Question: I am running transaction FD02, and when I put a specific client number it triggers a dump ('DYNPRO_NOT_FOUND', see image).
I tried to search for notes using the terms given below but I could not get any relevant info.
'''
"DYNPRO_NOT_FOUND" " "
"SAPLSZA1" or " "
"SYSTEM-EXIT"
'''
What needs to be done to avoid the dump? The other clients works fine, only one does not.

Thanks.
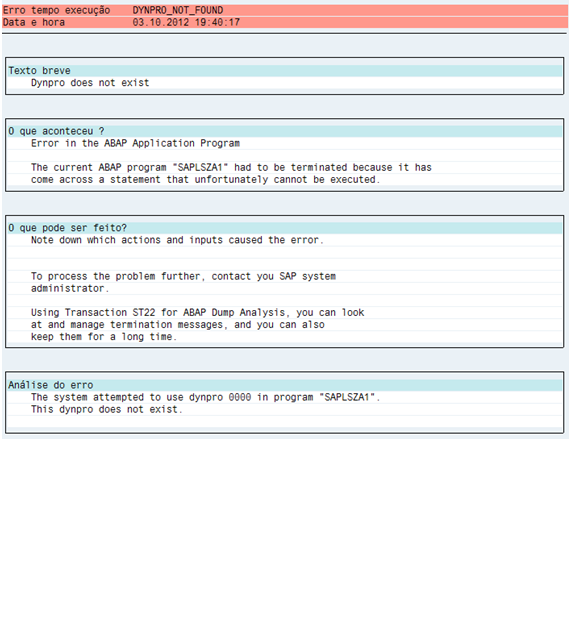
Answer: If you say that the other clients work but one in particular does not, then the problem might be in a customizing table. I assume that the screen number is read from some kind of a configuration table and for the client you are testing on, those entries have not been provided.